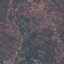
Land use / land cover class: HerbaceousVegetation